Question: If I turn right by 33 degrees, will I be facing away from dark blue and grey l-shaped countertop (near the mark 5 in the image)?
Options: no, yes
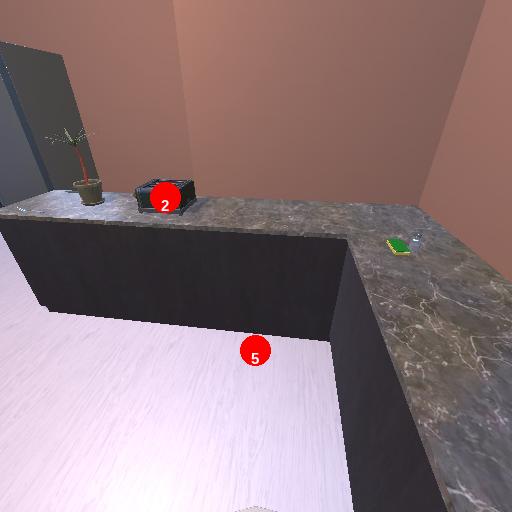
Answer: no